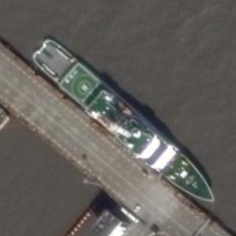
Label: cruiser